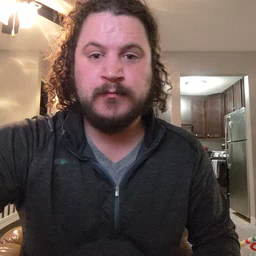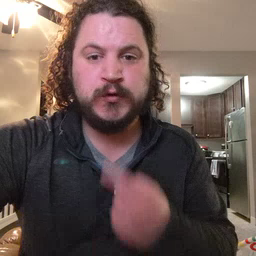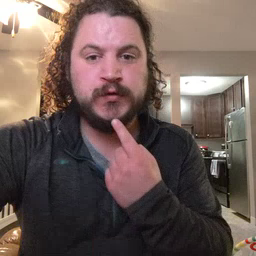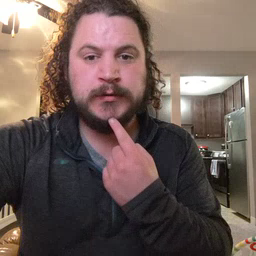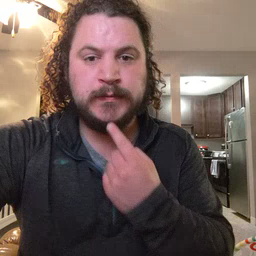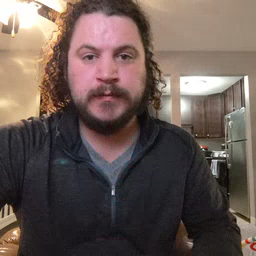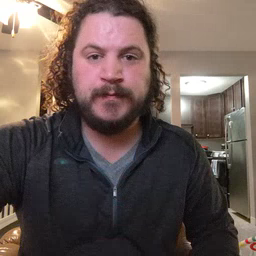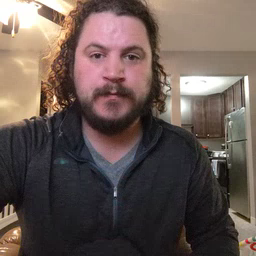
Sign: chin